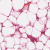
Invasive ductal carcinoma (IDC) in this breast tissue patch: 0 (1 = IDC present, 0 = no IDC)